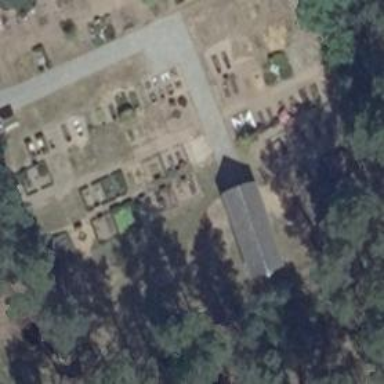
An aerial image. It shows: Cemetery.